Question: i have a problem here.
I've ArrayList from the result of my parser class. then i wanna put that value (value from ArrayList) to TextView.
here is the work i've done till now.
I create TextView on my main.xml
'''
<TextView
android:id="@+id/deskripsi"
android:layout_width="fill_parent"
android:layout_height="wrap_content"
android:text="@string/hello"
/>
'''
and here at my onCreate Method, i initialized the Text View
'''
desk = (TextView)findViewById(R.id.deskripsi);
'''
and then i tried to parser the KML document from google map and at the Node Placemark i put its value to ArrayList, here my code
'''
ArrayList<String> pathName = new ArrayList<String>();
Object[] objPlace;
//Parser Node Placemark
NodeList nlPlace = doc.getElementsByTagName("Placemark");
for(int p = 0; p < nlPlace.getLength(); p++){
Node rootPlace = nlPlace.item(p);
NodeList itemPlace = rootPlace.getChildNodes();
for(int y = 0; y < itemPlace.getLength(); y++){
Node placeStringNode = itemPlace.item(y);
NodeList place = placeStringNode.getChildNodes();
//valueName = nameList.item(0).getNodeValue().toString() + "+";
pathName.add(place.item(0).getNodeValue());
}
}
objPlace = pathName.toArray();
desk.setText("");
for (int j = 0; j < objPlace.length; j++){
desk.append("Deskripsi:
" + objPlace[j].toString() + "
");
}
'''
but when itried to run its to my emulator and real device, i get an error. here's my LogCat

please help me, and sorry for my english >_<
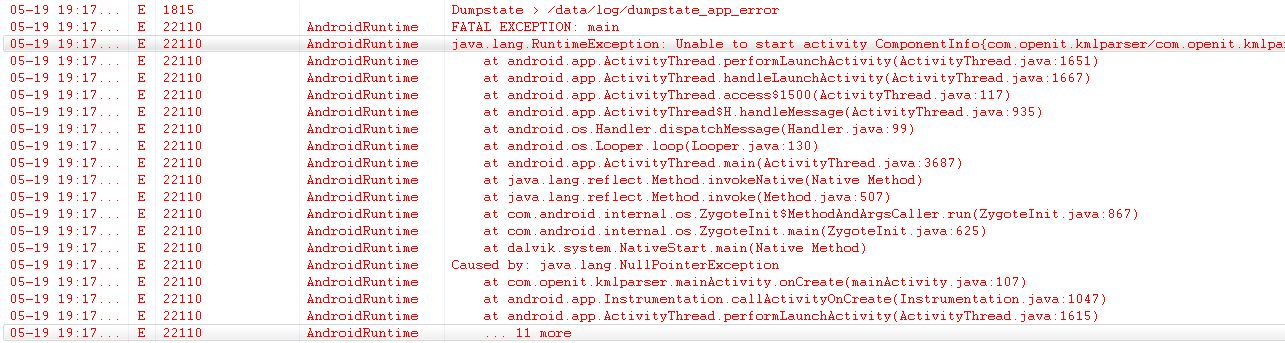
Answer: You can do this instead; use 'pathName' directly in the for loop...
'''
desk.setText("");
for (int j = 0; j < pathName.size(); j++){
desk.append("Deskripsi:
" + pathName.get(j) + "
");
}
'''